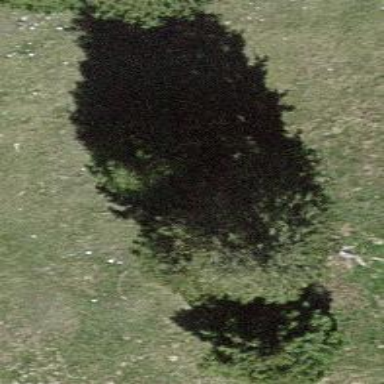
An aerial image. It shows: Single tag "natural: tree."